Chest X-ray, AP view. Patient: 31 years old, sex M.
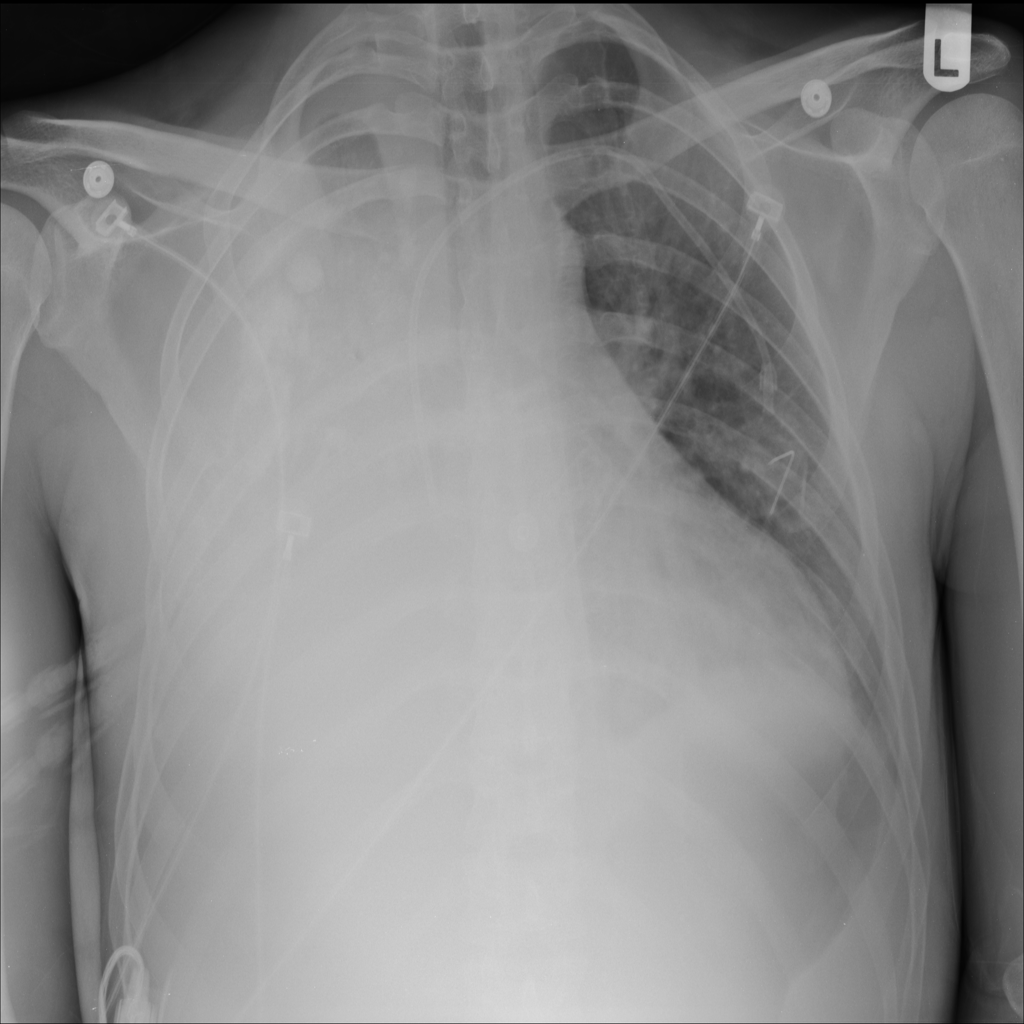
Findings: No Finding